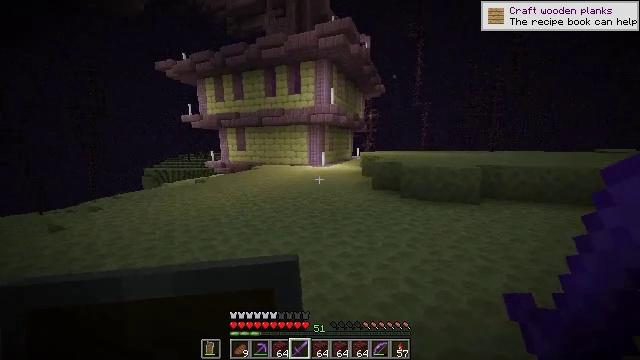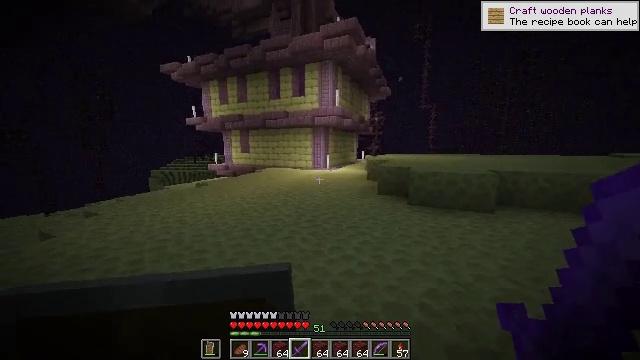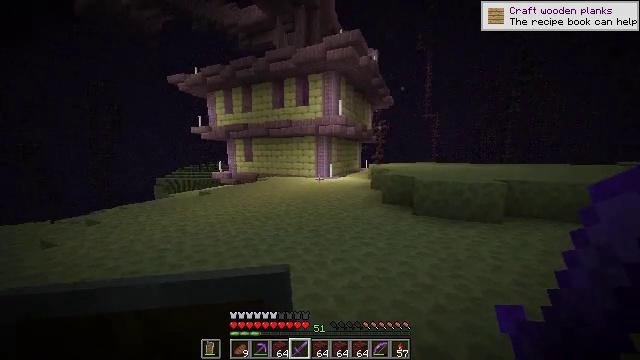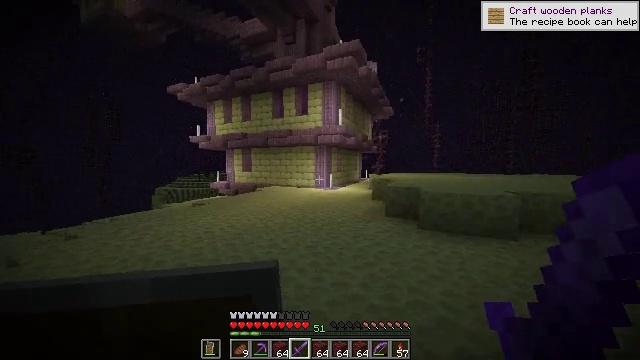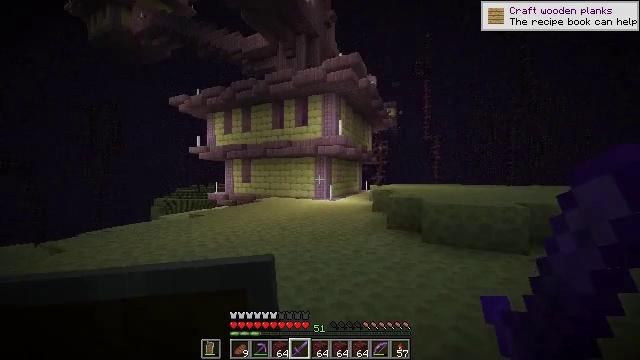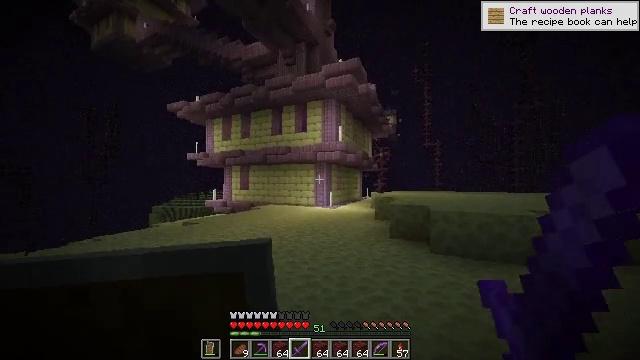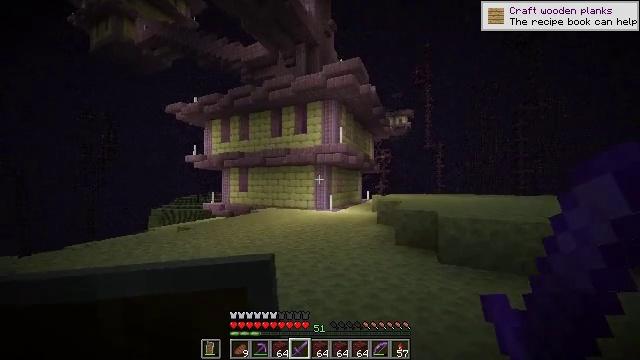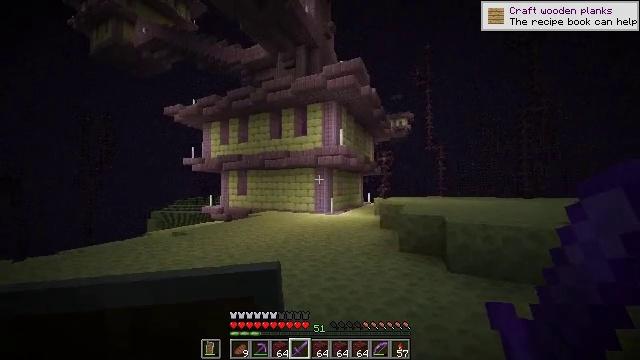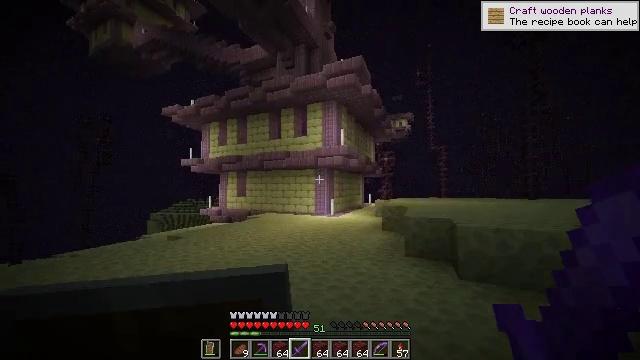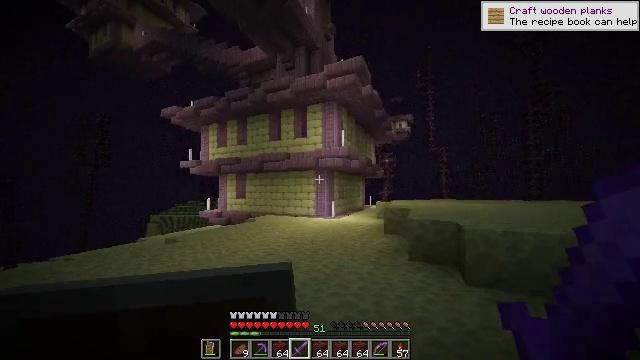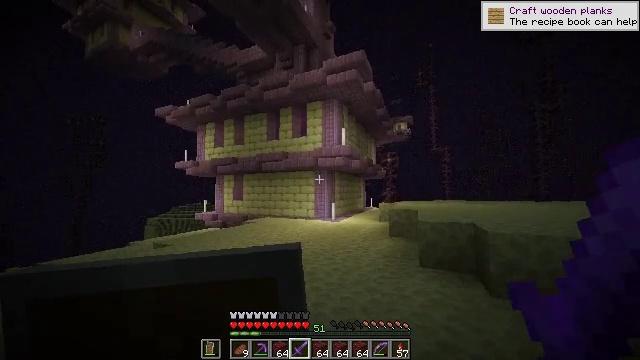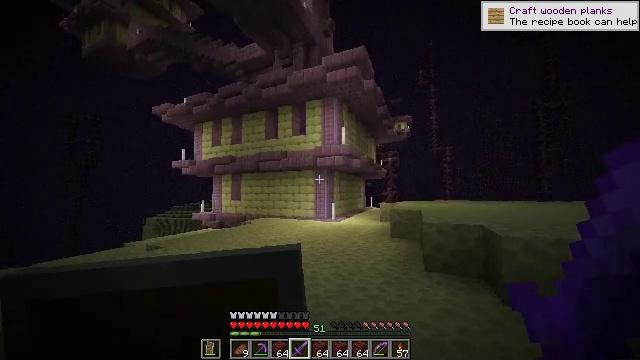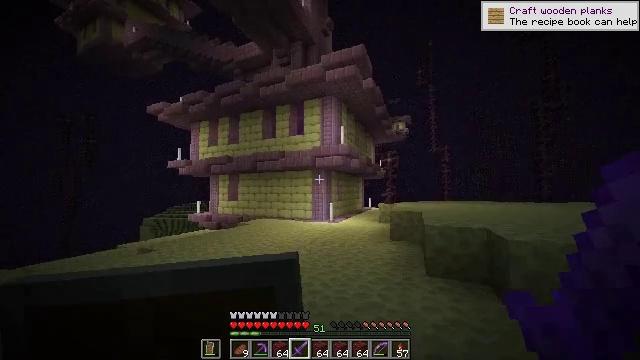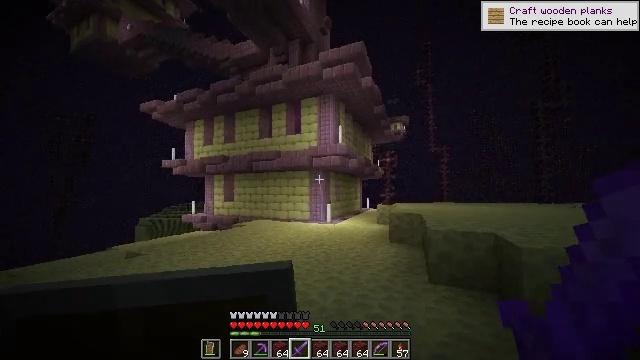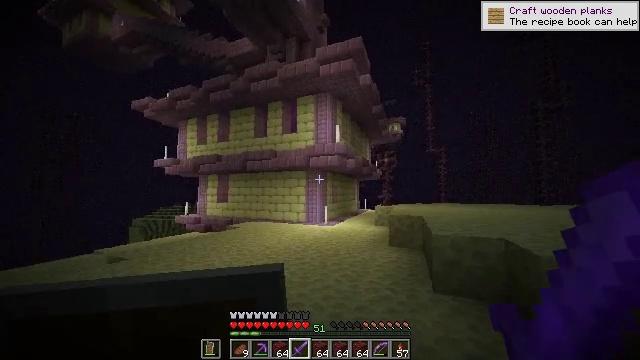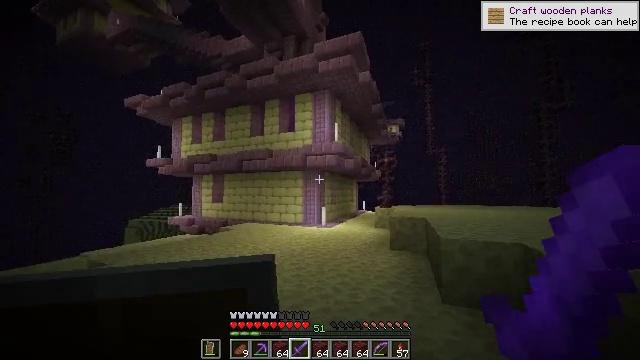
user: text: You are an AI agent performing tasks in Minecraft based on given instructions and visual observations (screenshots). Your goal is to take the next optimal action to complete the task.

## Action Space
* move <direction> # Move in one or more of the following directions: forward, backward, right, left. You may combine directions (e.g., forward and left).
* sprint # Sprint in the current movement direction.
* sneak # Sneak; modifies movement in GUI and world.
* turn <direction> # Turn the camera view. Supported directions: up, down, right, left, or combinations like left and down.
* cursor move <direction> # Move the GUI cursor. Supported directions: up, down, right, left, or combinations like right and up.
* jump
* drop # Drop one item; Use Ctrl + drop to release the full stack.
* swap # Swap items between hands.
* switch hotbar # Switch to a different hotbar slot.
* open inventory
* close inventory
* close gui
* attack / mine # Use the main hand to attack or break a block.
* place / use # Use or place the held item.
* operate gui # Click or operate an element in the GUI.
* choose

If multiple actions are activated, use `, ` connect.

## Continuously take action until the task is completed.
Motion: motion action
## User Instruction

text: Gather end stone bricks from a structure.
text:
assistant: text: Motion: move forward, turn left
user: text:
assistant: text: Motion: move forward, turn up
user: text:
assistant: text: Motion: move forward, turn up
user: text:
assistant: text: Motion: move forward, turn up
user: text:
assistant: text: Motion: move forward, turn up
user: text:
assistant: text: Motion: move forward
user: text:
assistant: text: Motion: move forward
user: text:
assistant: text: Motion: move forward
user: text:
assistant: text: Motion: move forward
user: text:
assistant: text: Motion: move forward
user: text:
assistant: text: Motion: move forward
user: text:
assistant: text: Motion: move forward
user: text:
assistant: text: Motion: move forward
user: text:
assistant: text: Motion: move forward
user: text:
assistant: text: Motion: move forward
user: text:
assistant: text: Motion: move forward, turn right
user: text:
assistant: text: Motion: move forward, turn right
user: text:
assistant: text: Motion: move forward, turn right
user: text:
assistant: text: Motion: move forward, turn right and down
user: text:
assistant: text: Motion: move forward
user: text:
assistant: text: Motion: move forward, turn right
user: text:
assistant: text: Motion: move forward, turn right
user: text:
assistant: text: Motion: move forward, turn right
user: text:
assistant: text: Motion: move forward, turn right
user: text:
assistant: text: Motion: move forward, turn right
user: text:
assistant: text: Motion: move forward
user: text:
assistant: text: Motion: move forward
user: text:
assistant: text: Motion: move forward
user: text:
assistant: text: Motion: move forward
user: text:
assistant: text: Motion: move forward